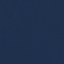
Land use / land cover: SeaLake